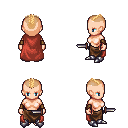
a pixel art fantasy rpg character, female body template, human, light skin, maroon cape, robe skirt, light blonde short mohawk hairstyle, leather bracers, metal boots, dagger, four views (front, back, left, right), 2x2 character sprite sheet, small pixel art, hard edges, no anti-aliasing